Interaction volume radius: 5 \u00c5
Interaction volume height: 35 \u00c5
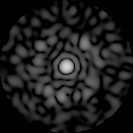
Disorder parameter: 0.8402